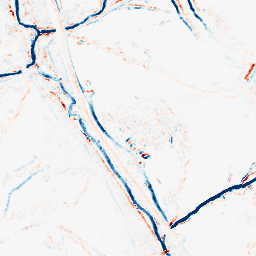
Category: morphological
Decomposition family: morphological_diamond
Decomposition parameters: operation: average
radius: 3
Upsampling method: quadratic
Upsampling parameters: scale: 2
Upsampling scale: 2